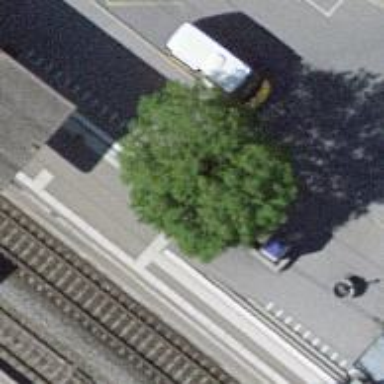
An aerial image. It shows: Post box is visible.